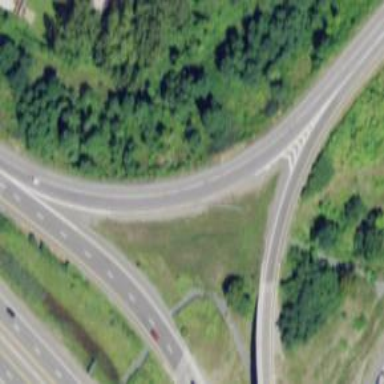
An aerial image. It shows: Motorway link with asphalt surface and embankment.